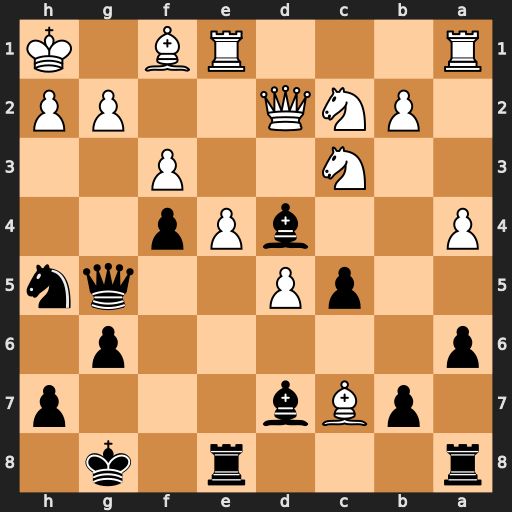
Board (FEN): r3r1k1/1pBb3p/p5p1/2pP2qn/P2bPp2/2N2P2/1PNQ2PP/R3RB1K
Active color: b
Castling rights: -
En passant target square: -
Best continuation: Ng3+ hxg3 Qh6#